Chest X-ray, AP view. Patient: 45 years old, sex F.
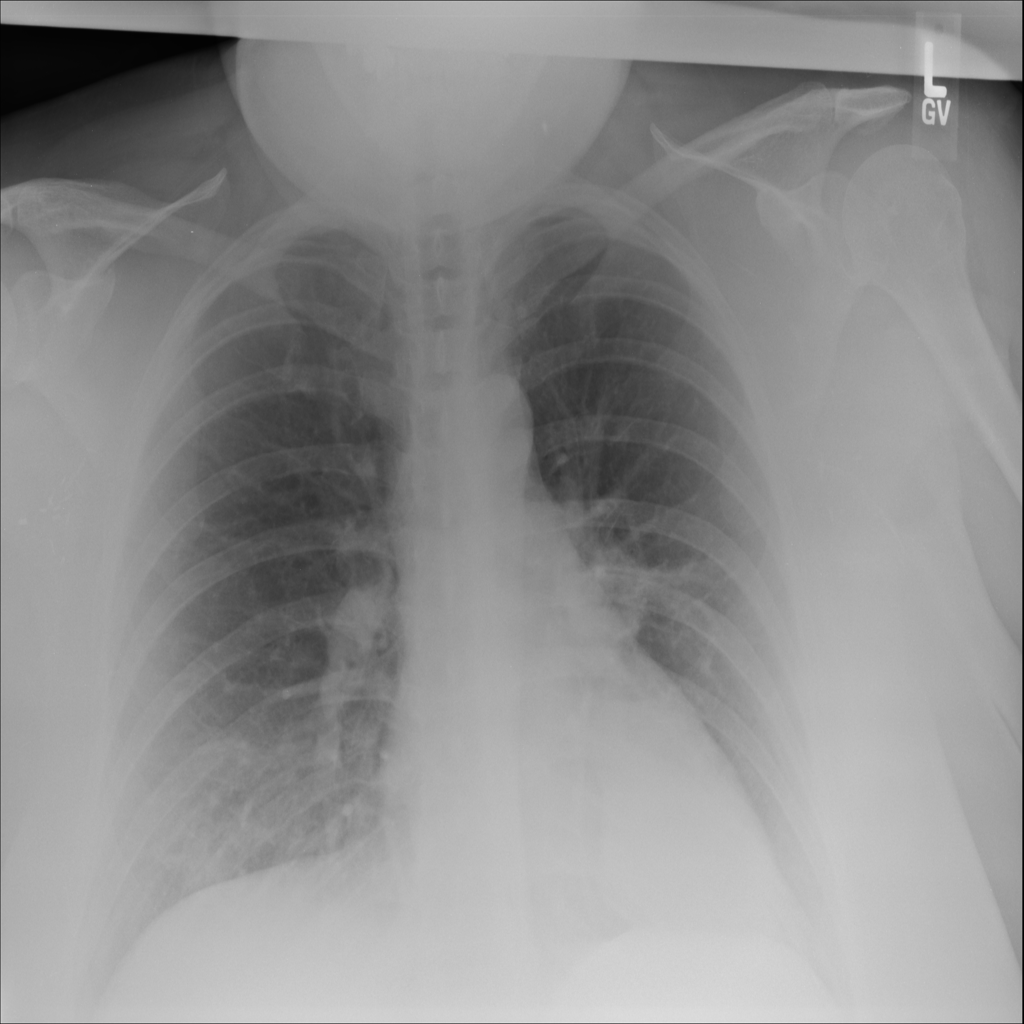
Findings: Mass